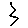
Label: zigzag